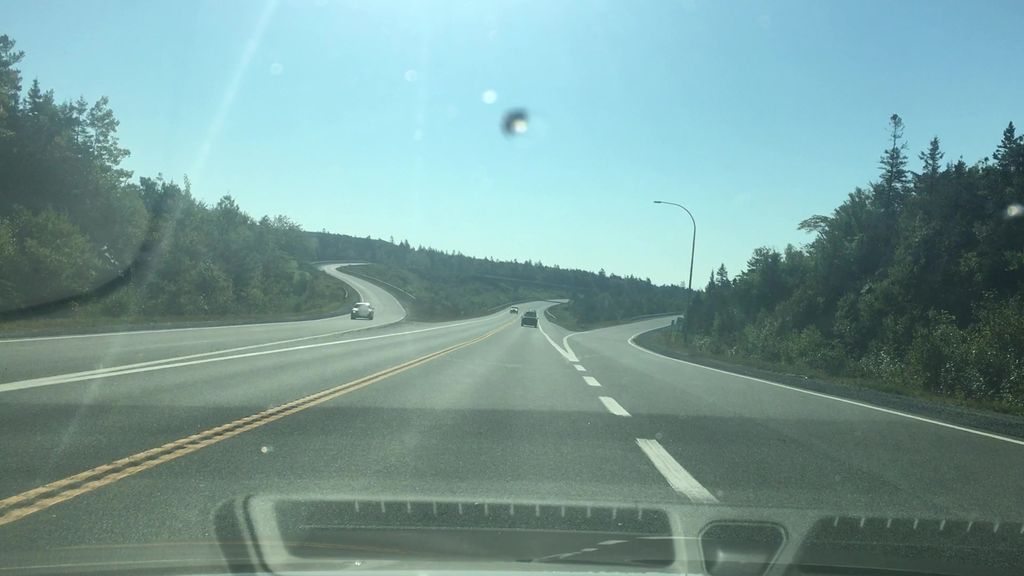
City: halifax